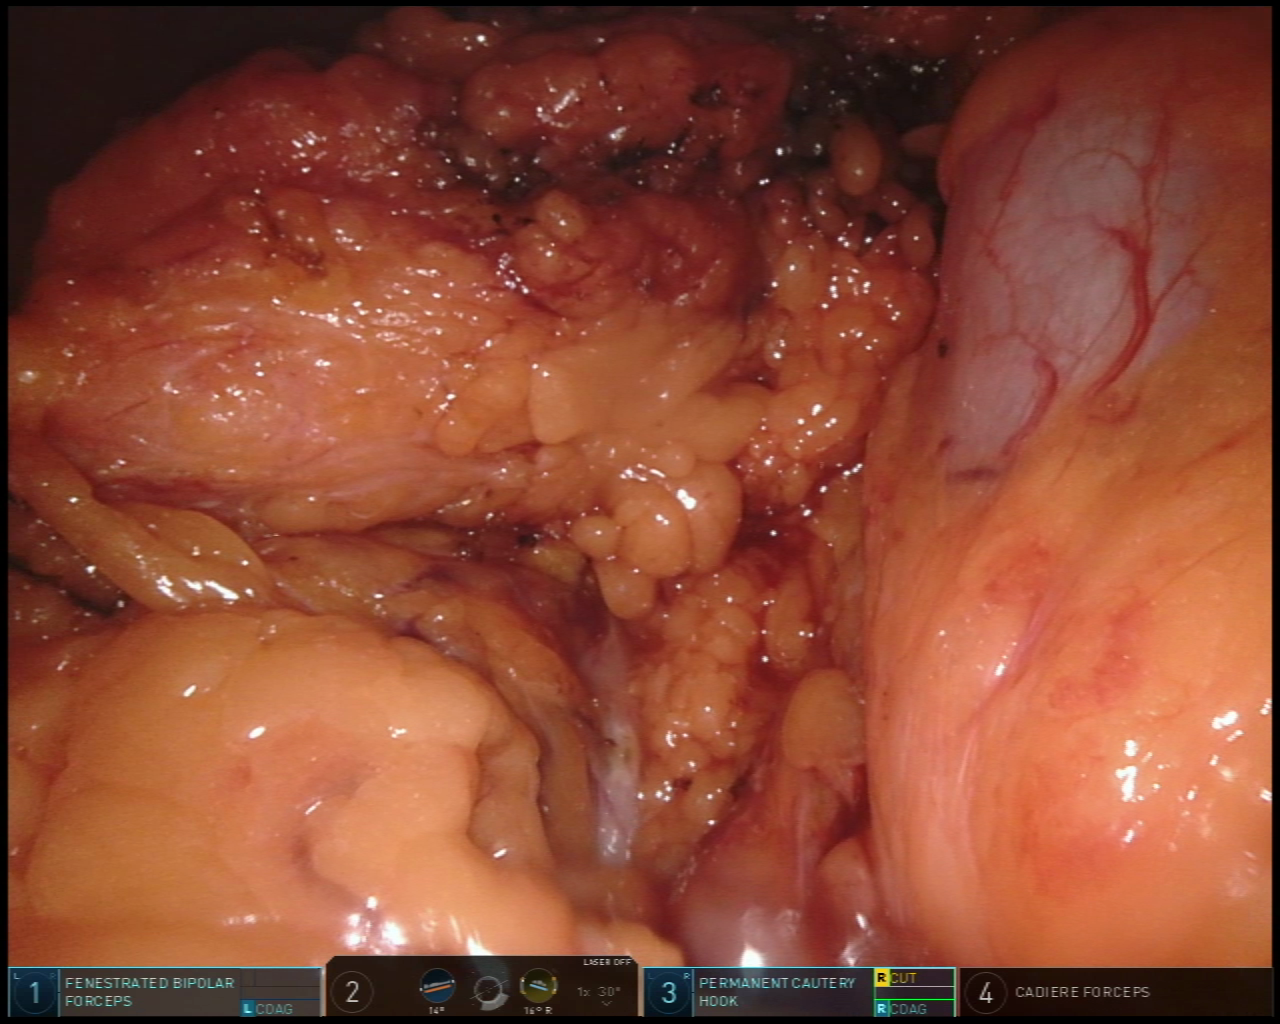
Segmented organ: stomach
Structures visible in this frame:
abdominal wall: yes
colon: yes
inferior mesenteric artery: no
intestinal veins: no
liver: no
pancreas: no
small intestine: no
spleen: no
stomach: yes
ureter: no
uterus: no
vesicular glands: no